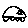
Label: car